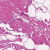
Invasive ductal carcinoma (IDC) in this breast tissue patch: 0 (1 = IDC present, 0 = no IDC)